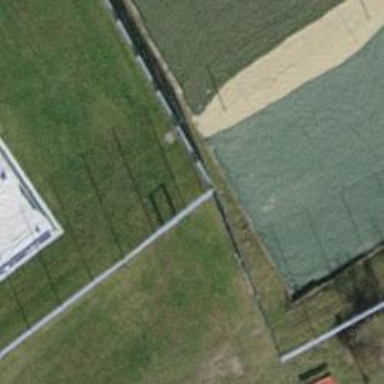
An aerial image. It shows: Wire fence.